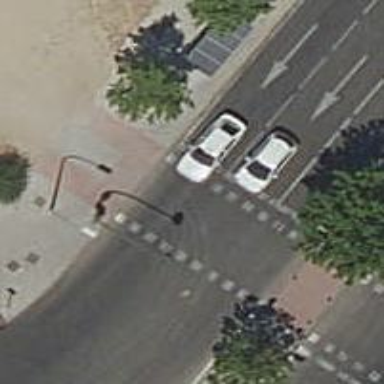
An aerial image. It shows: Road with traffic signals at crossing.